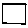
Label: square